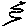
Label: zigzag